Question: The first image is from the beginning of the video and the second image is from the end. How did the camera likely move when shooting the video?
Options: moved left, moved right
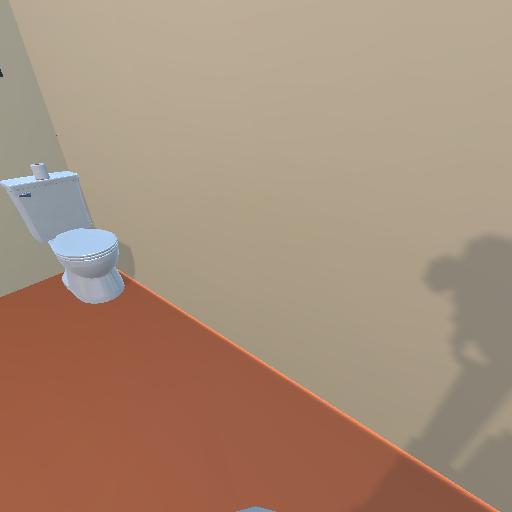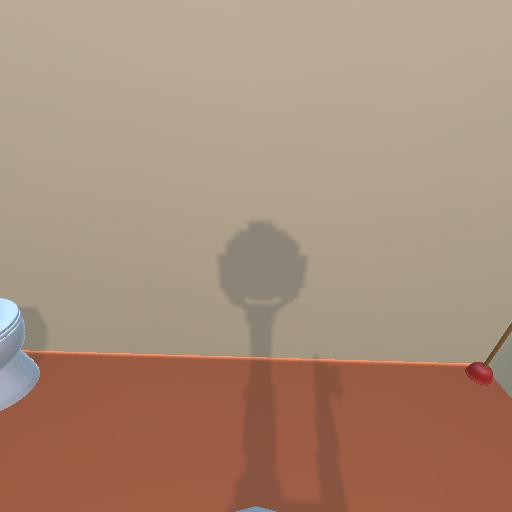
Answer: moved left